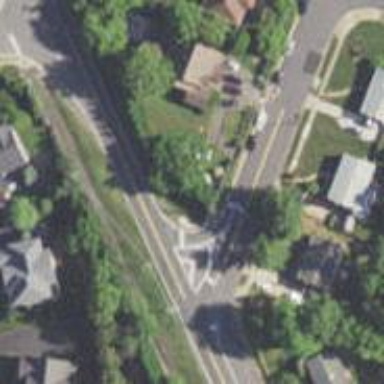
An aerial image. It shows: Residential road with asphalt surface. There is sidewalk on the left side.